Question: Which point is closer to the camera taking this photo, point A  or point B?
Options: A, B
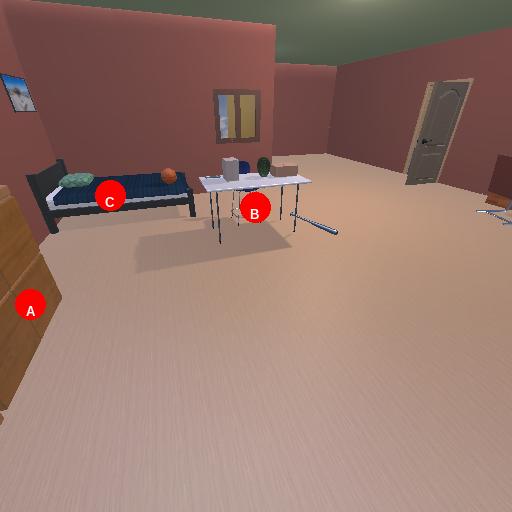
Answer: A